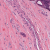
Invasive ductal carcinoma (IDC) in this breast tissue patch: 1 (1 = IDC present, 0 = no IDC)